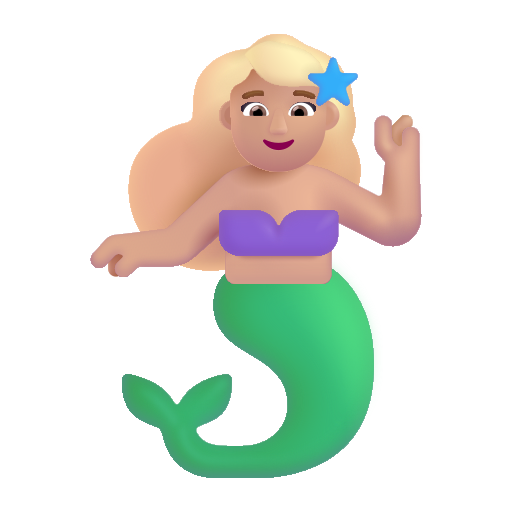
woman merpeople color  light